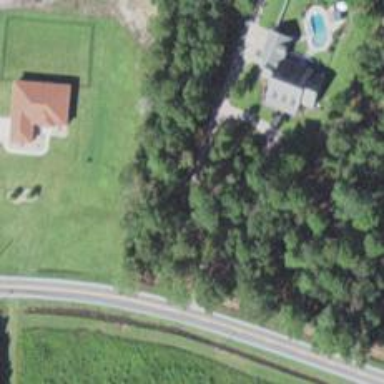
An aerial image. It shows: Driveway.